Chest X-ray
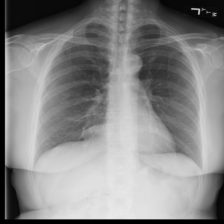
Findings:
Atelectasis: negative
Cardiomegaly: negative
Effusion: negative
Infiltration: negative
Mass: negative
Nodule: negative
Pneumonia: negative
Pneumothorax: negative
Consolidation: negative
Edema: negative
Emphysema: negative
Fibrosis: negative
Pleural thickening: positive
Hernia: positive